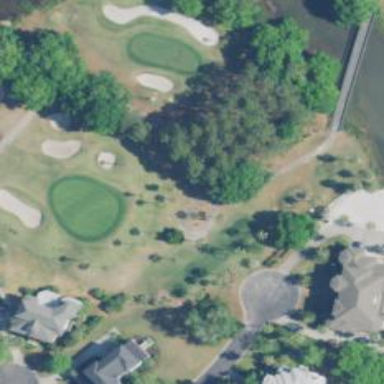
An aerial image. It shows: Footway that doubles as golf path.